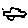
Label: car